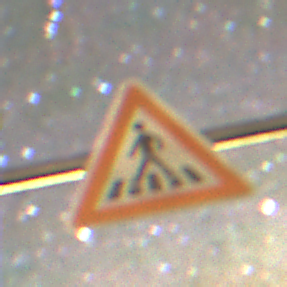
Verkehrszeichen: FussgaengerueberwegRechts
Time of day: Night
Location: Outdoor (Suburban)
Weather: Clear
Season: NotSpecified
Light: Artificial